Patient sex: F
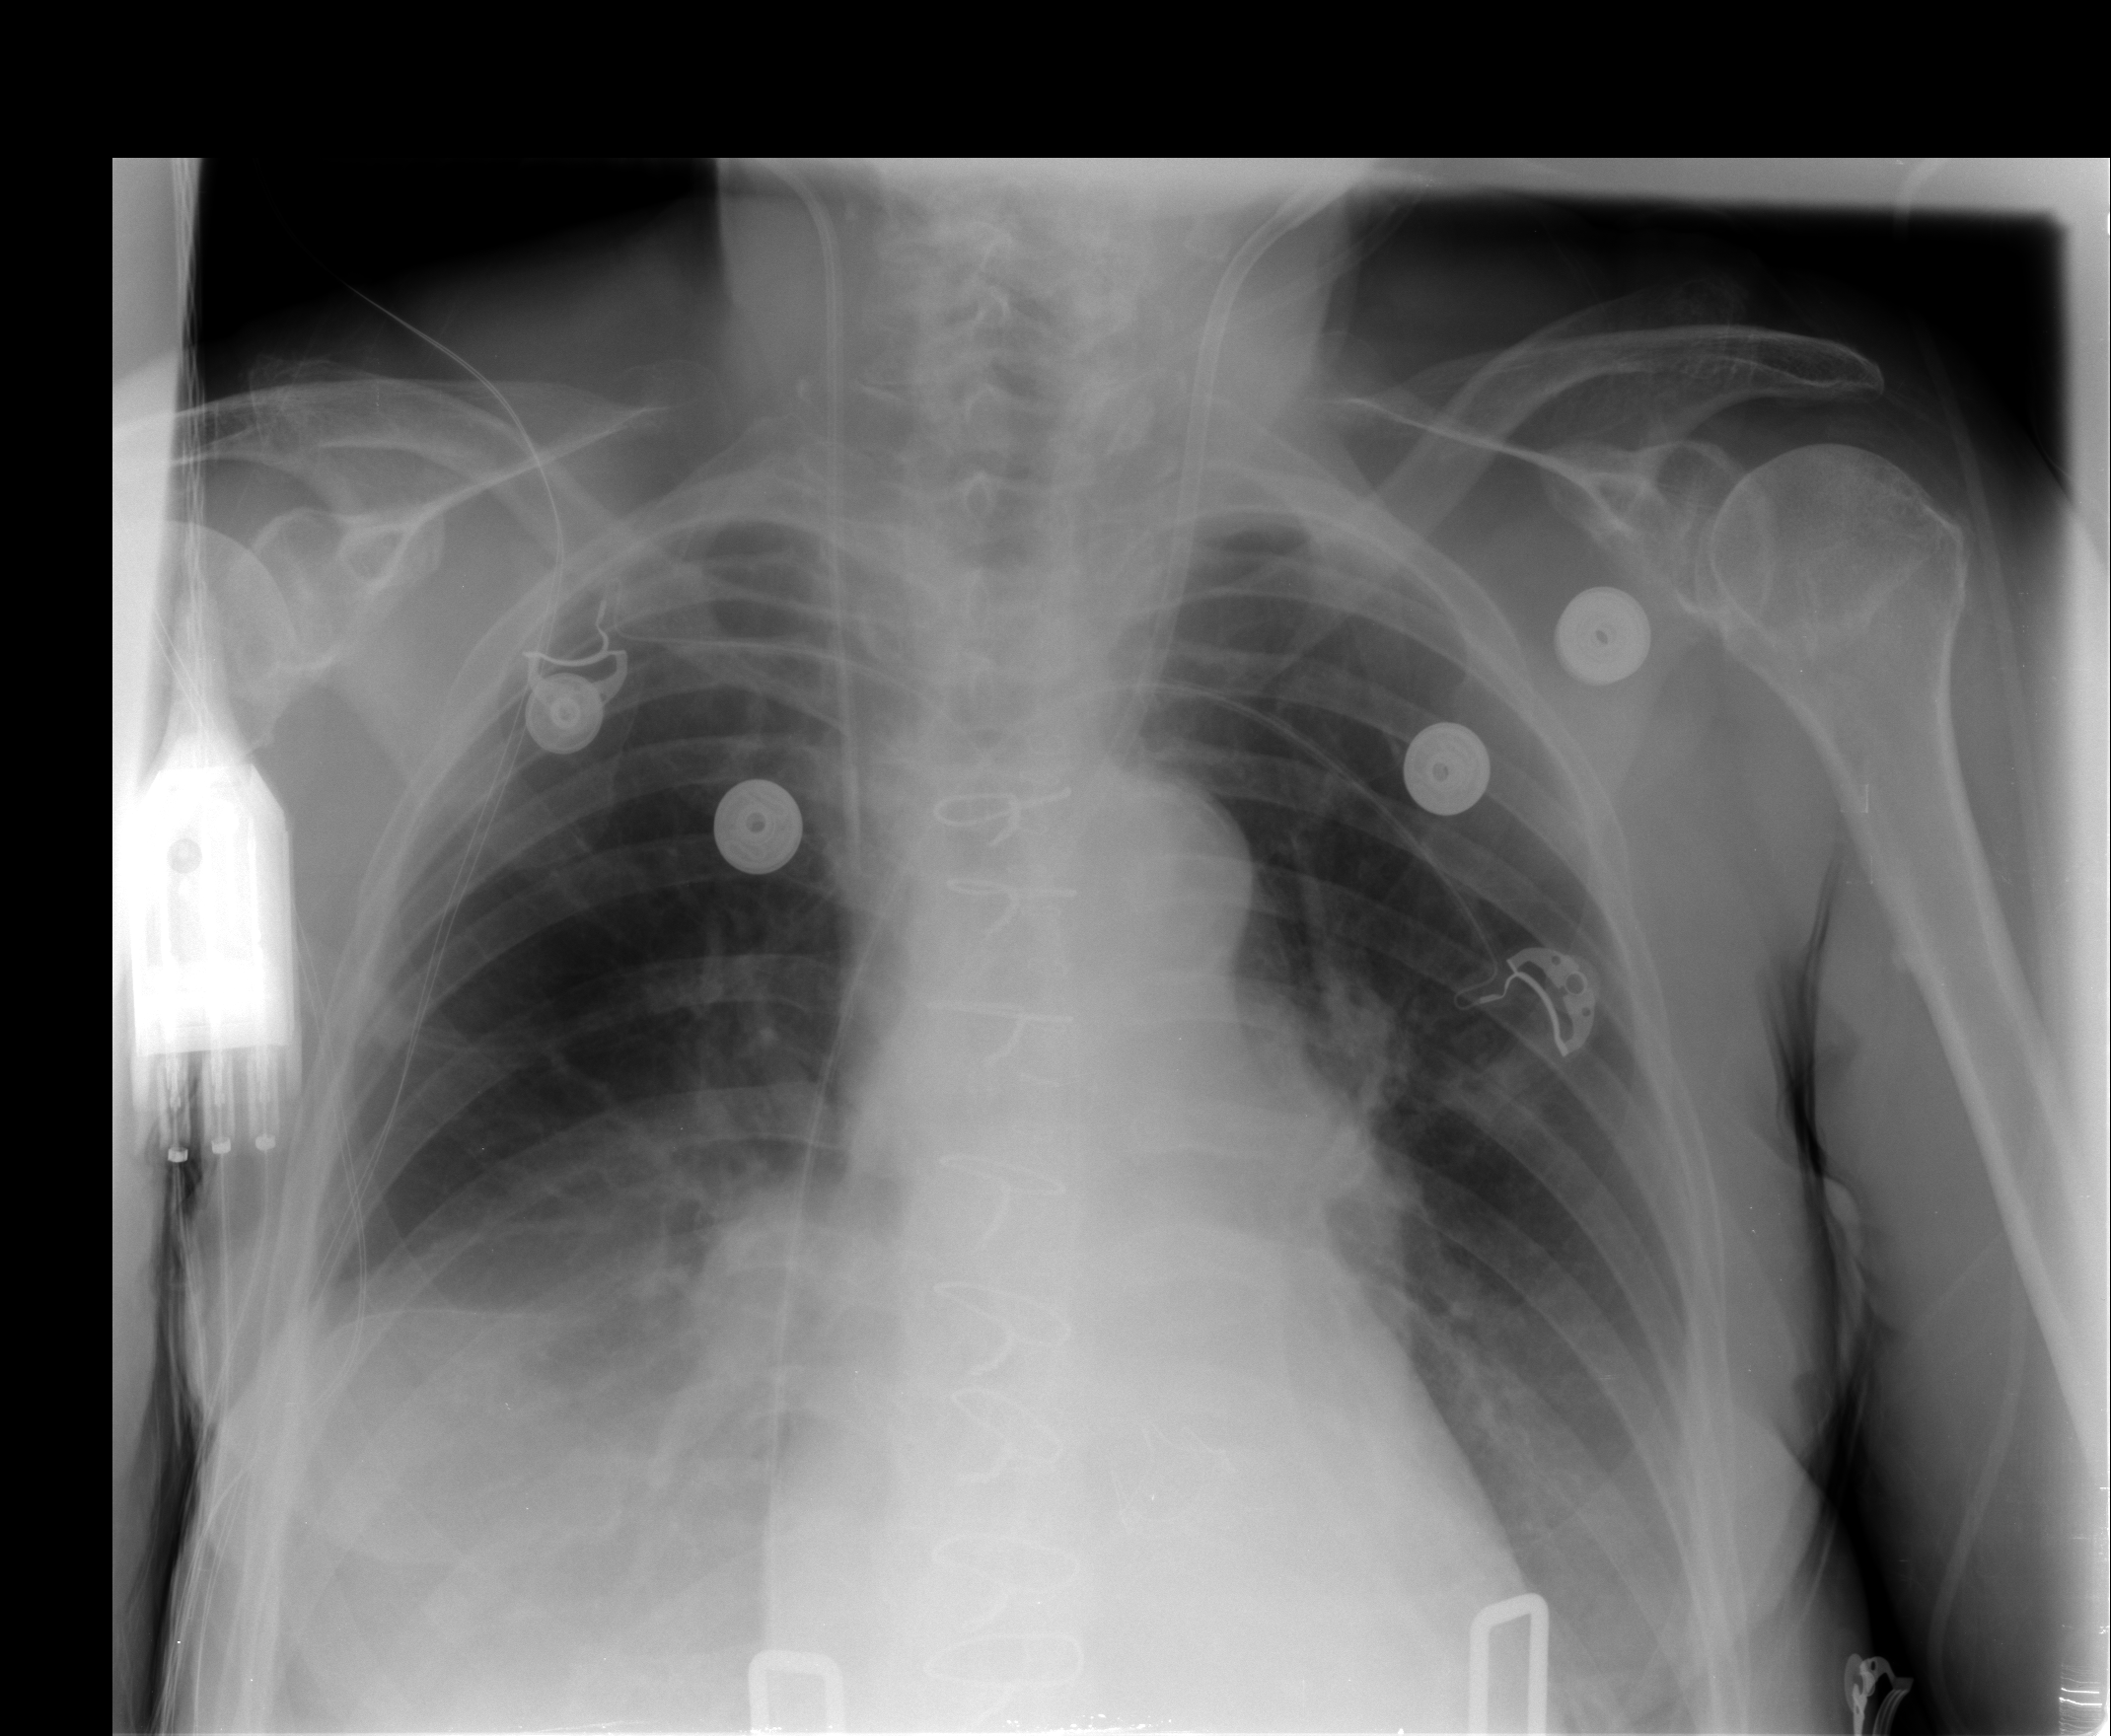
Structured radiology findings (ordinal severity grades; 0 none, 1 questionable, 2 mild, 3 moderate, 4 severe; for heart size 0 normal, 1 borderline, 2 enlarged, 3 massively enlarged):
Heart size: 2
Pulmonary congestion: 0
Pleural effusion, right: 2
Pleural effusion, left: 1
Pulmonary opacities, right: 0
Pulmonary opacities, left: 0
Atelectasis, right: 0
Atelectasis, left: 0